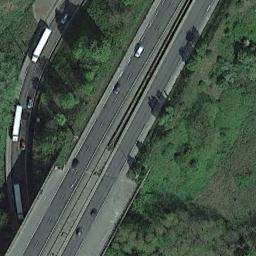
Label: freeway